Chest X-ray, AP view. Patient: 63 years old, sex F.
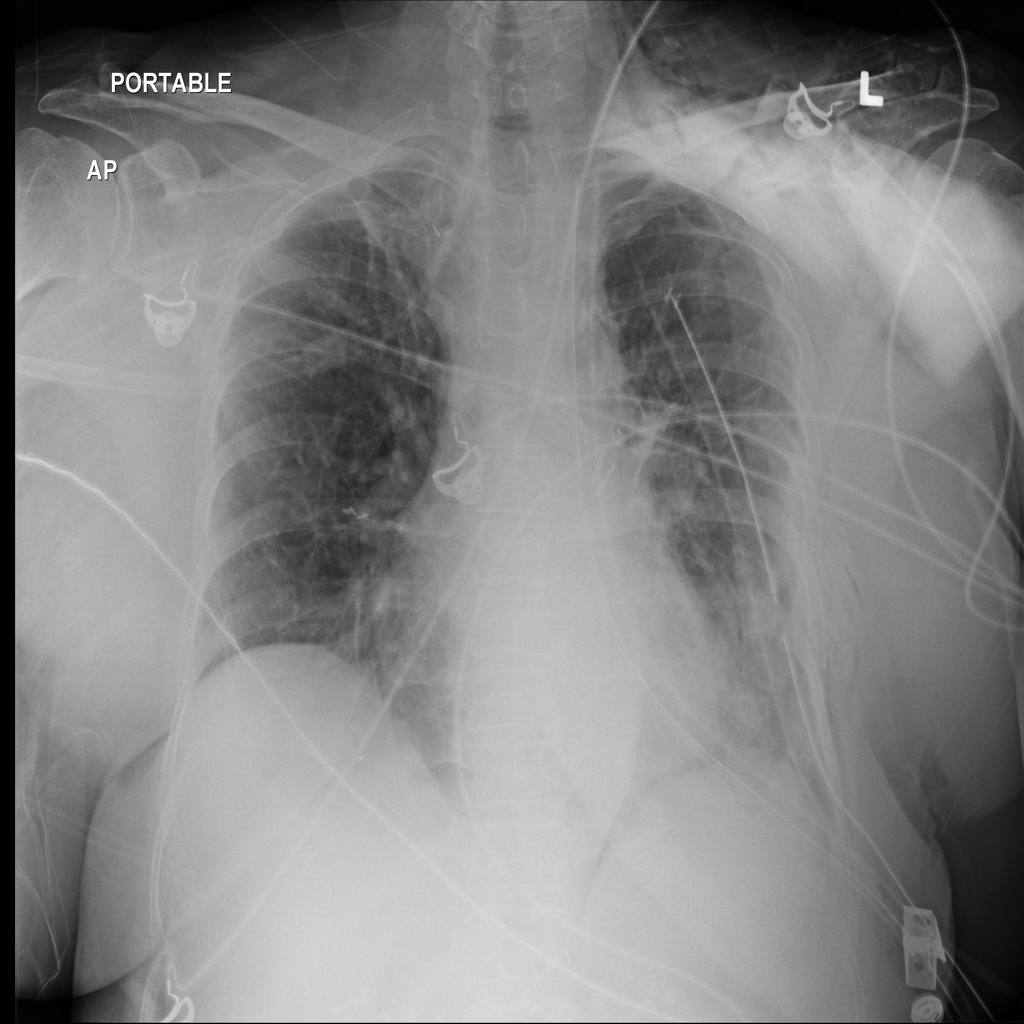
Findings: Pneumothorax